Aerial crown-view tile of a tropical tree (Barro Colorado Island, Panama), acquired 20250915:
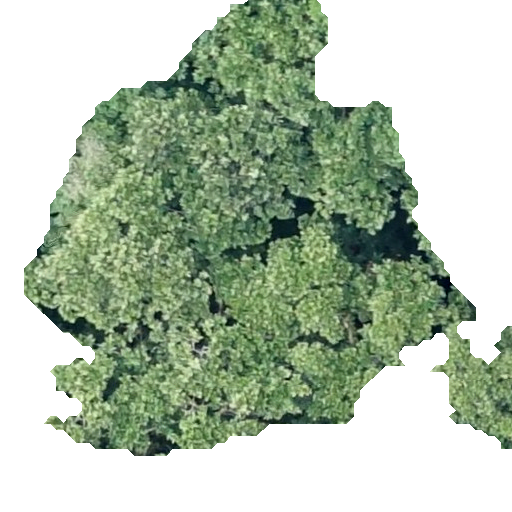
Species: Anacardium excelsum
GBIF accepted scientific name: Anacardium excelsum
Crown area: 204.696 m²